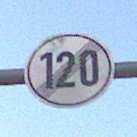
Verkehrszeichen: EndeGeschwindigkeit120
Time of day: SunriseSunset
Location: Outdoor (Nature)
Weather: Clear
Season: NotSpecified
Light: Natural